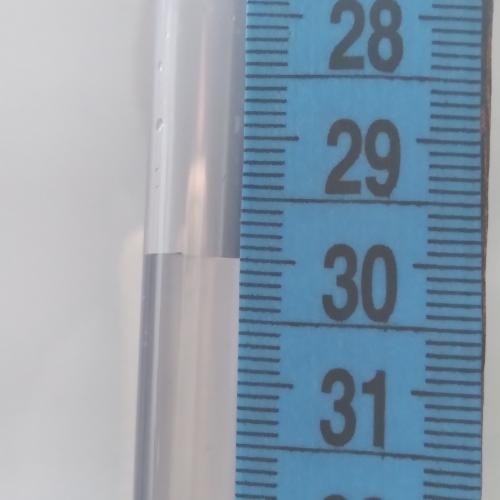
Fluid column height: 30.0 cm